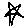
Label: star